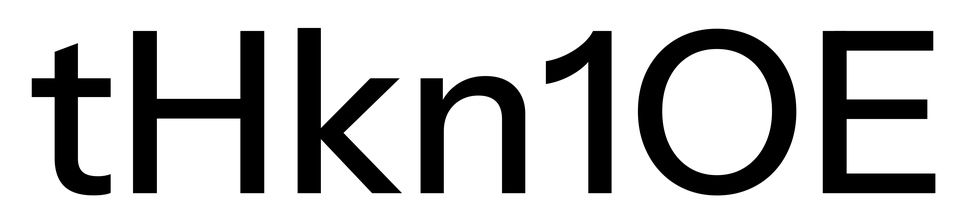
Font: InstrumentSans_Medium